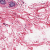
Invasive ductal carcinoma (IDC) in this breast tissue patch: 0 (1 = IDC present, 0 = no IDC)